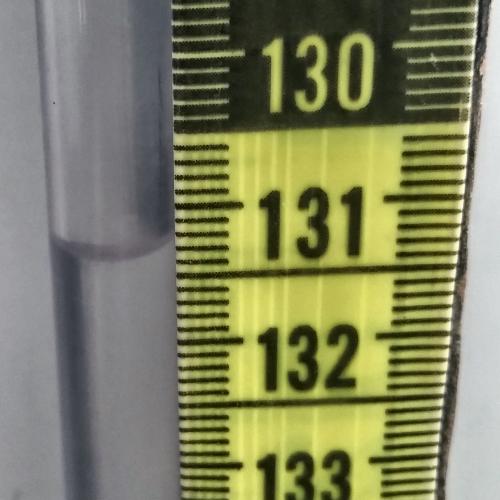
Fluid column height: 131.3 cm